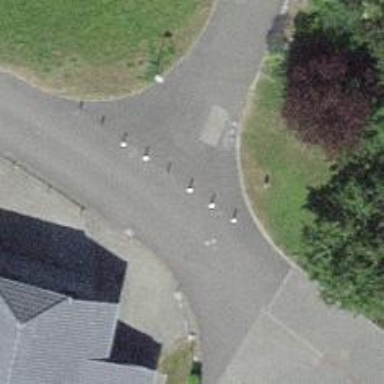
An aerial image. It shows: Bollard.